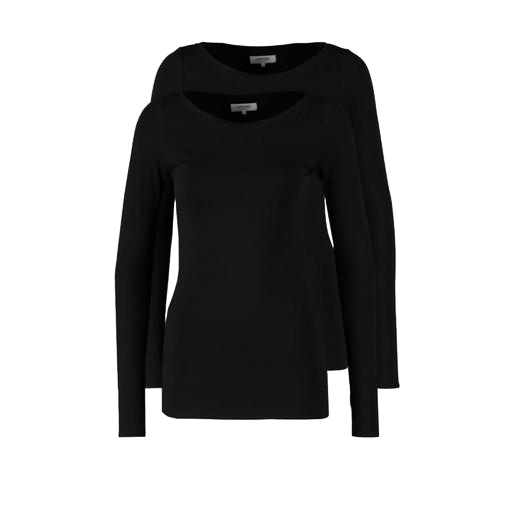
long and long sleeves, dark and long sleeves, black and long sleeves, white background